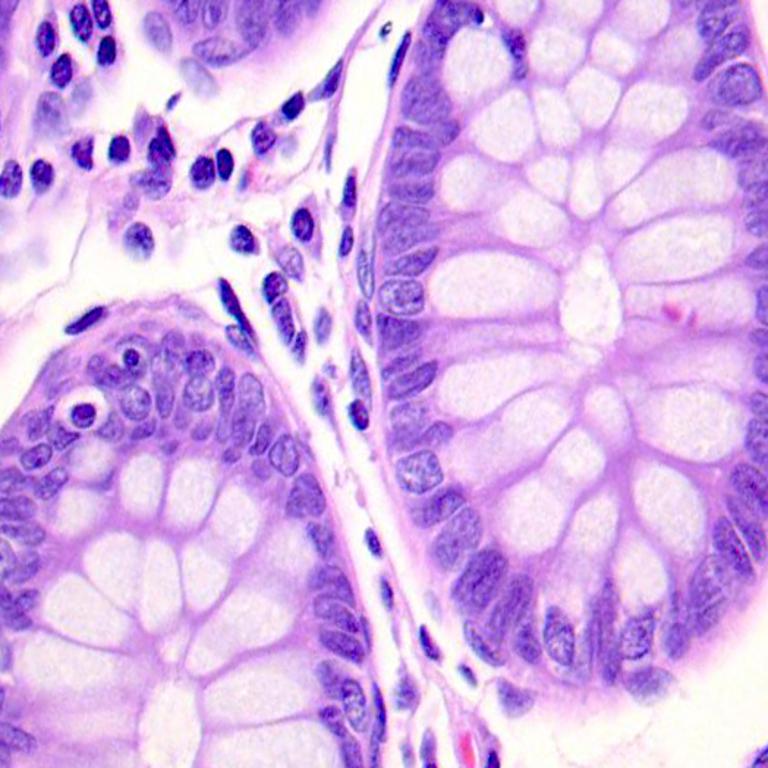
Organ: colon
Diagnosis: benign